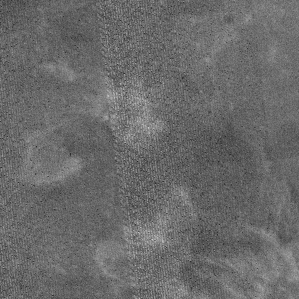
Label: frost